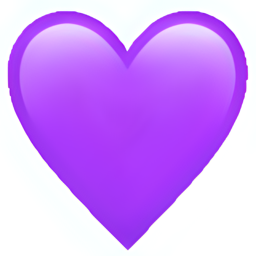
Name: purple heart
Emoji: 💜
Group: Smileys & Emotion
Sub-group: emotion